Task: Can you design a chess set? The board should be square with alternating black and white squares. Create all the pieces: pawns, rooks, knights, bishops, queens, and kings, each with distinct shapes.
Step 749:
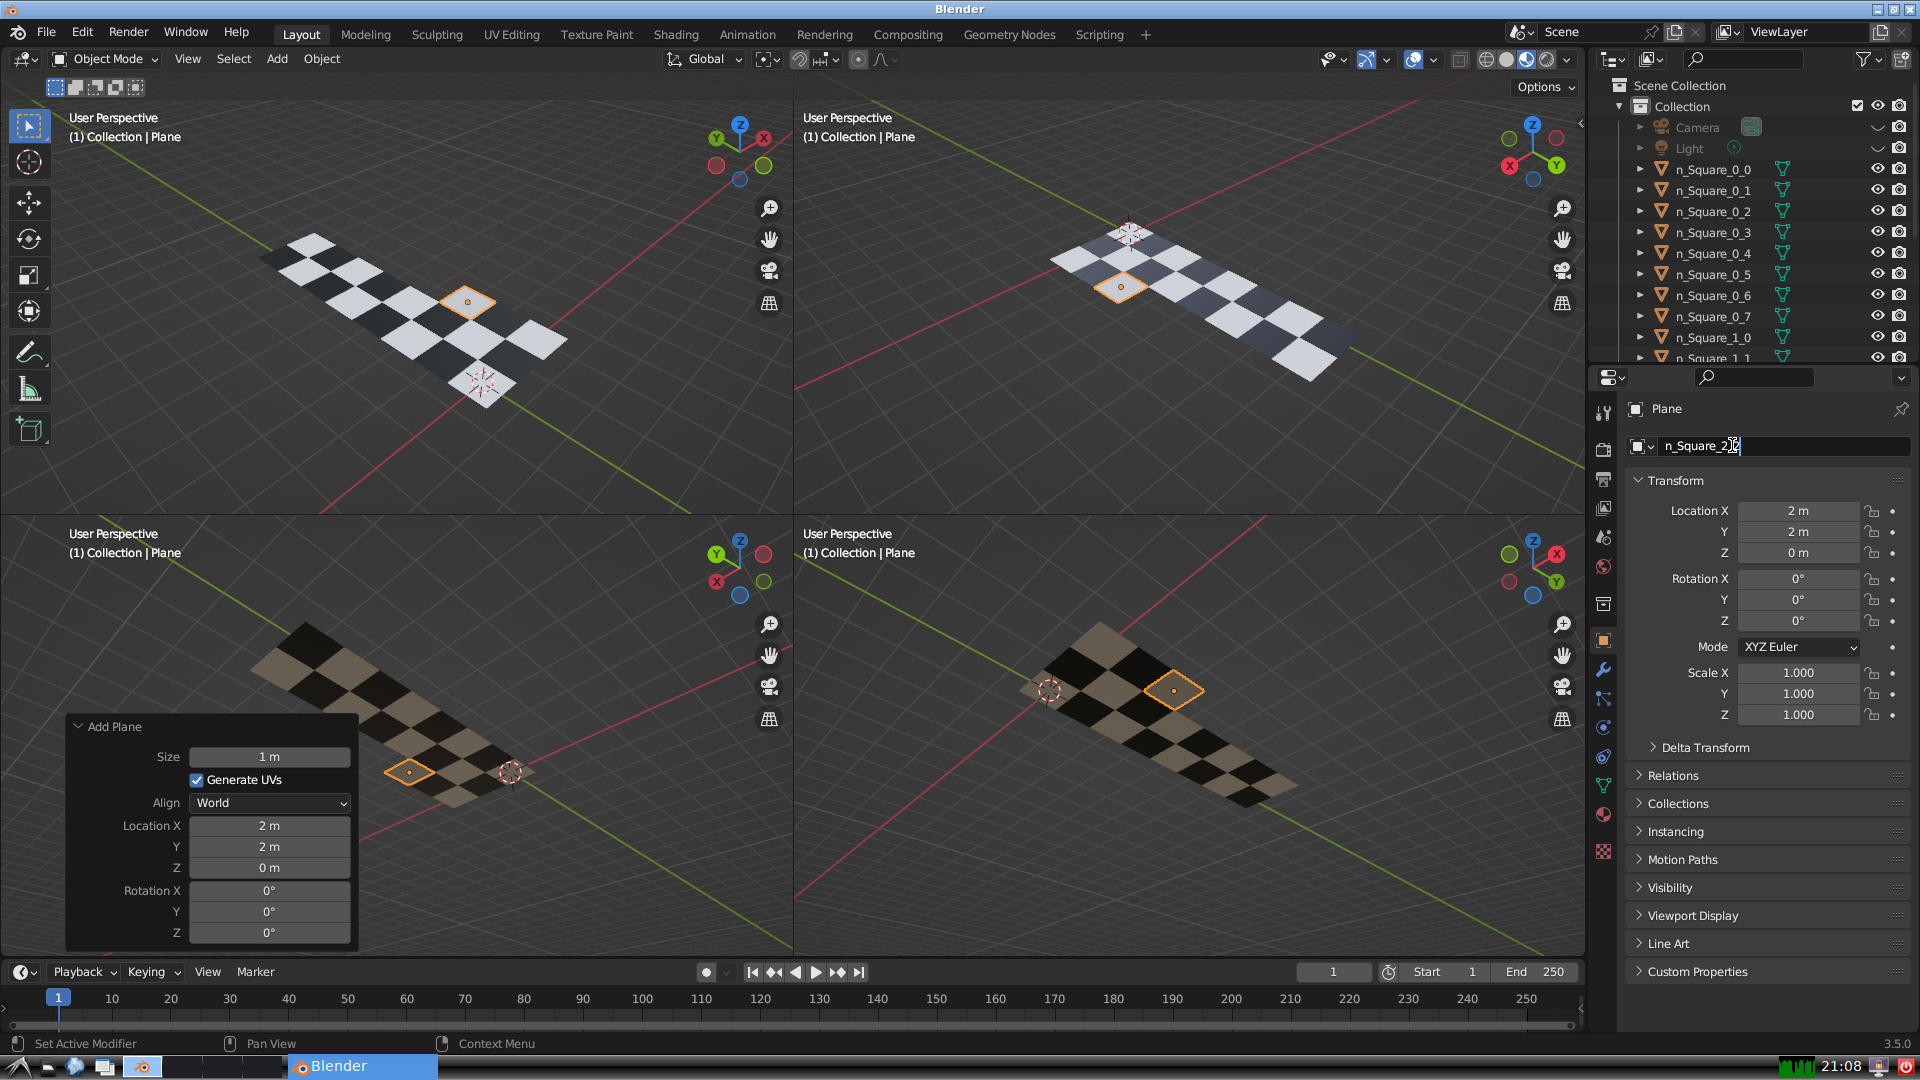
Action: {"key_press": ['Return']}